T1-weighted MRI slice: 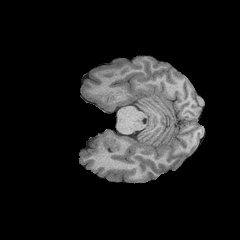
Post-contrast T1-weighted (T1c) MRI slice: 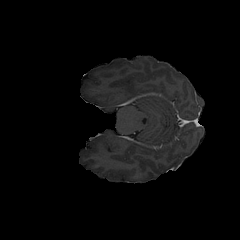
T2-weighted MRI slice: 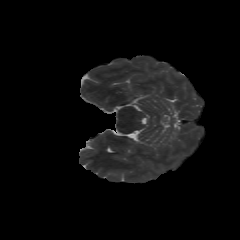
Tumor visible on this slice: yes